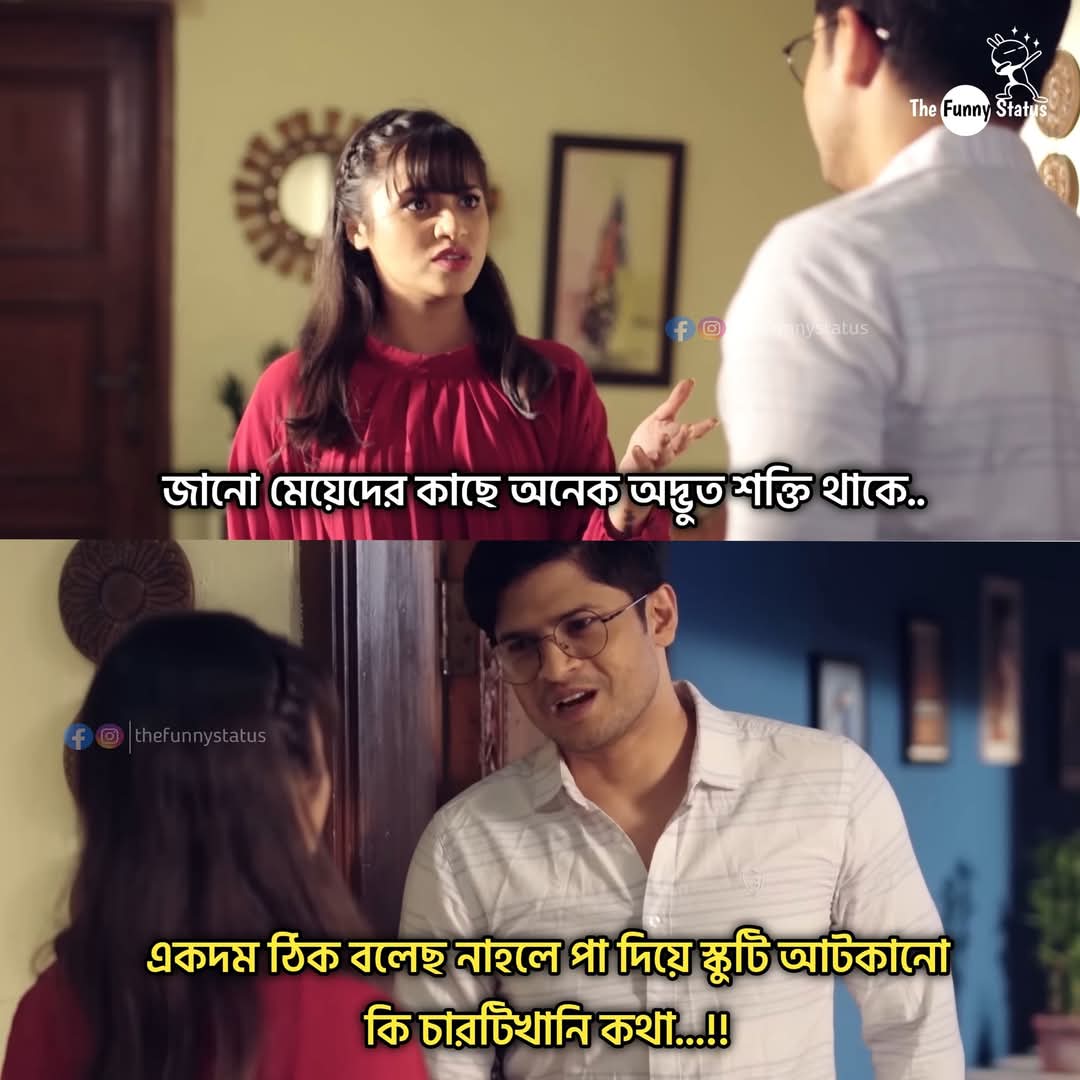
Text: জানো মেয়েদের কাছে অনেক অদ্ভুত শক্তি থাকে..
একদম ঠিক বলেছ নাহলে পা দিয়ে স্কুটি আটকানো কি চারটিখানি কথা...!!
Label: Non Hate